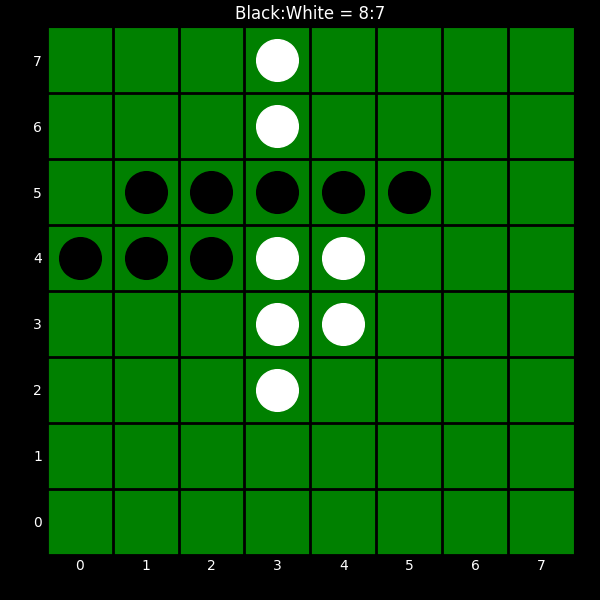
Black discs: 8
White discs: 7